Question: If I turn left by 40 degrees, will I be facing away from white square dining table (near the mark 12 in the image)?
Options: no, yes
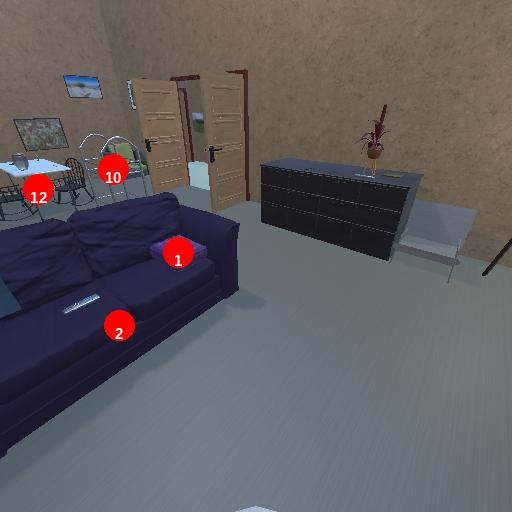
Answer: no